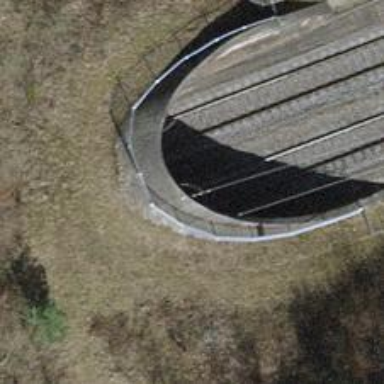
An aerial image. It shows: Single railway track with electrified contact line.